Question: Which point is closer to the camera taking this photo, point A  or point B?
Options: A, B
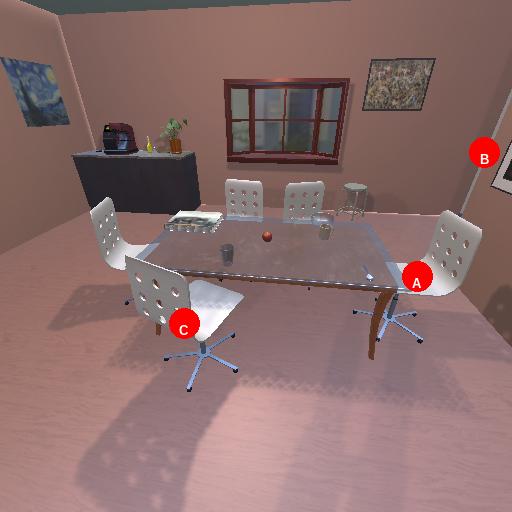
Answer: A